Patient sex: M
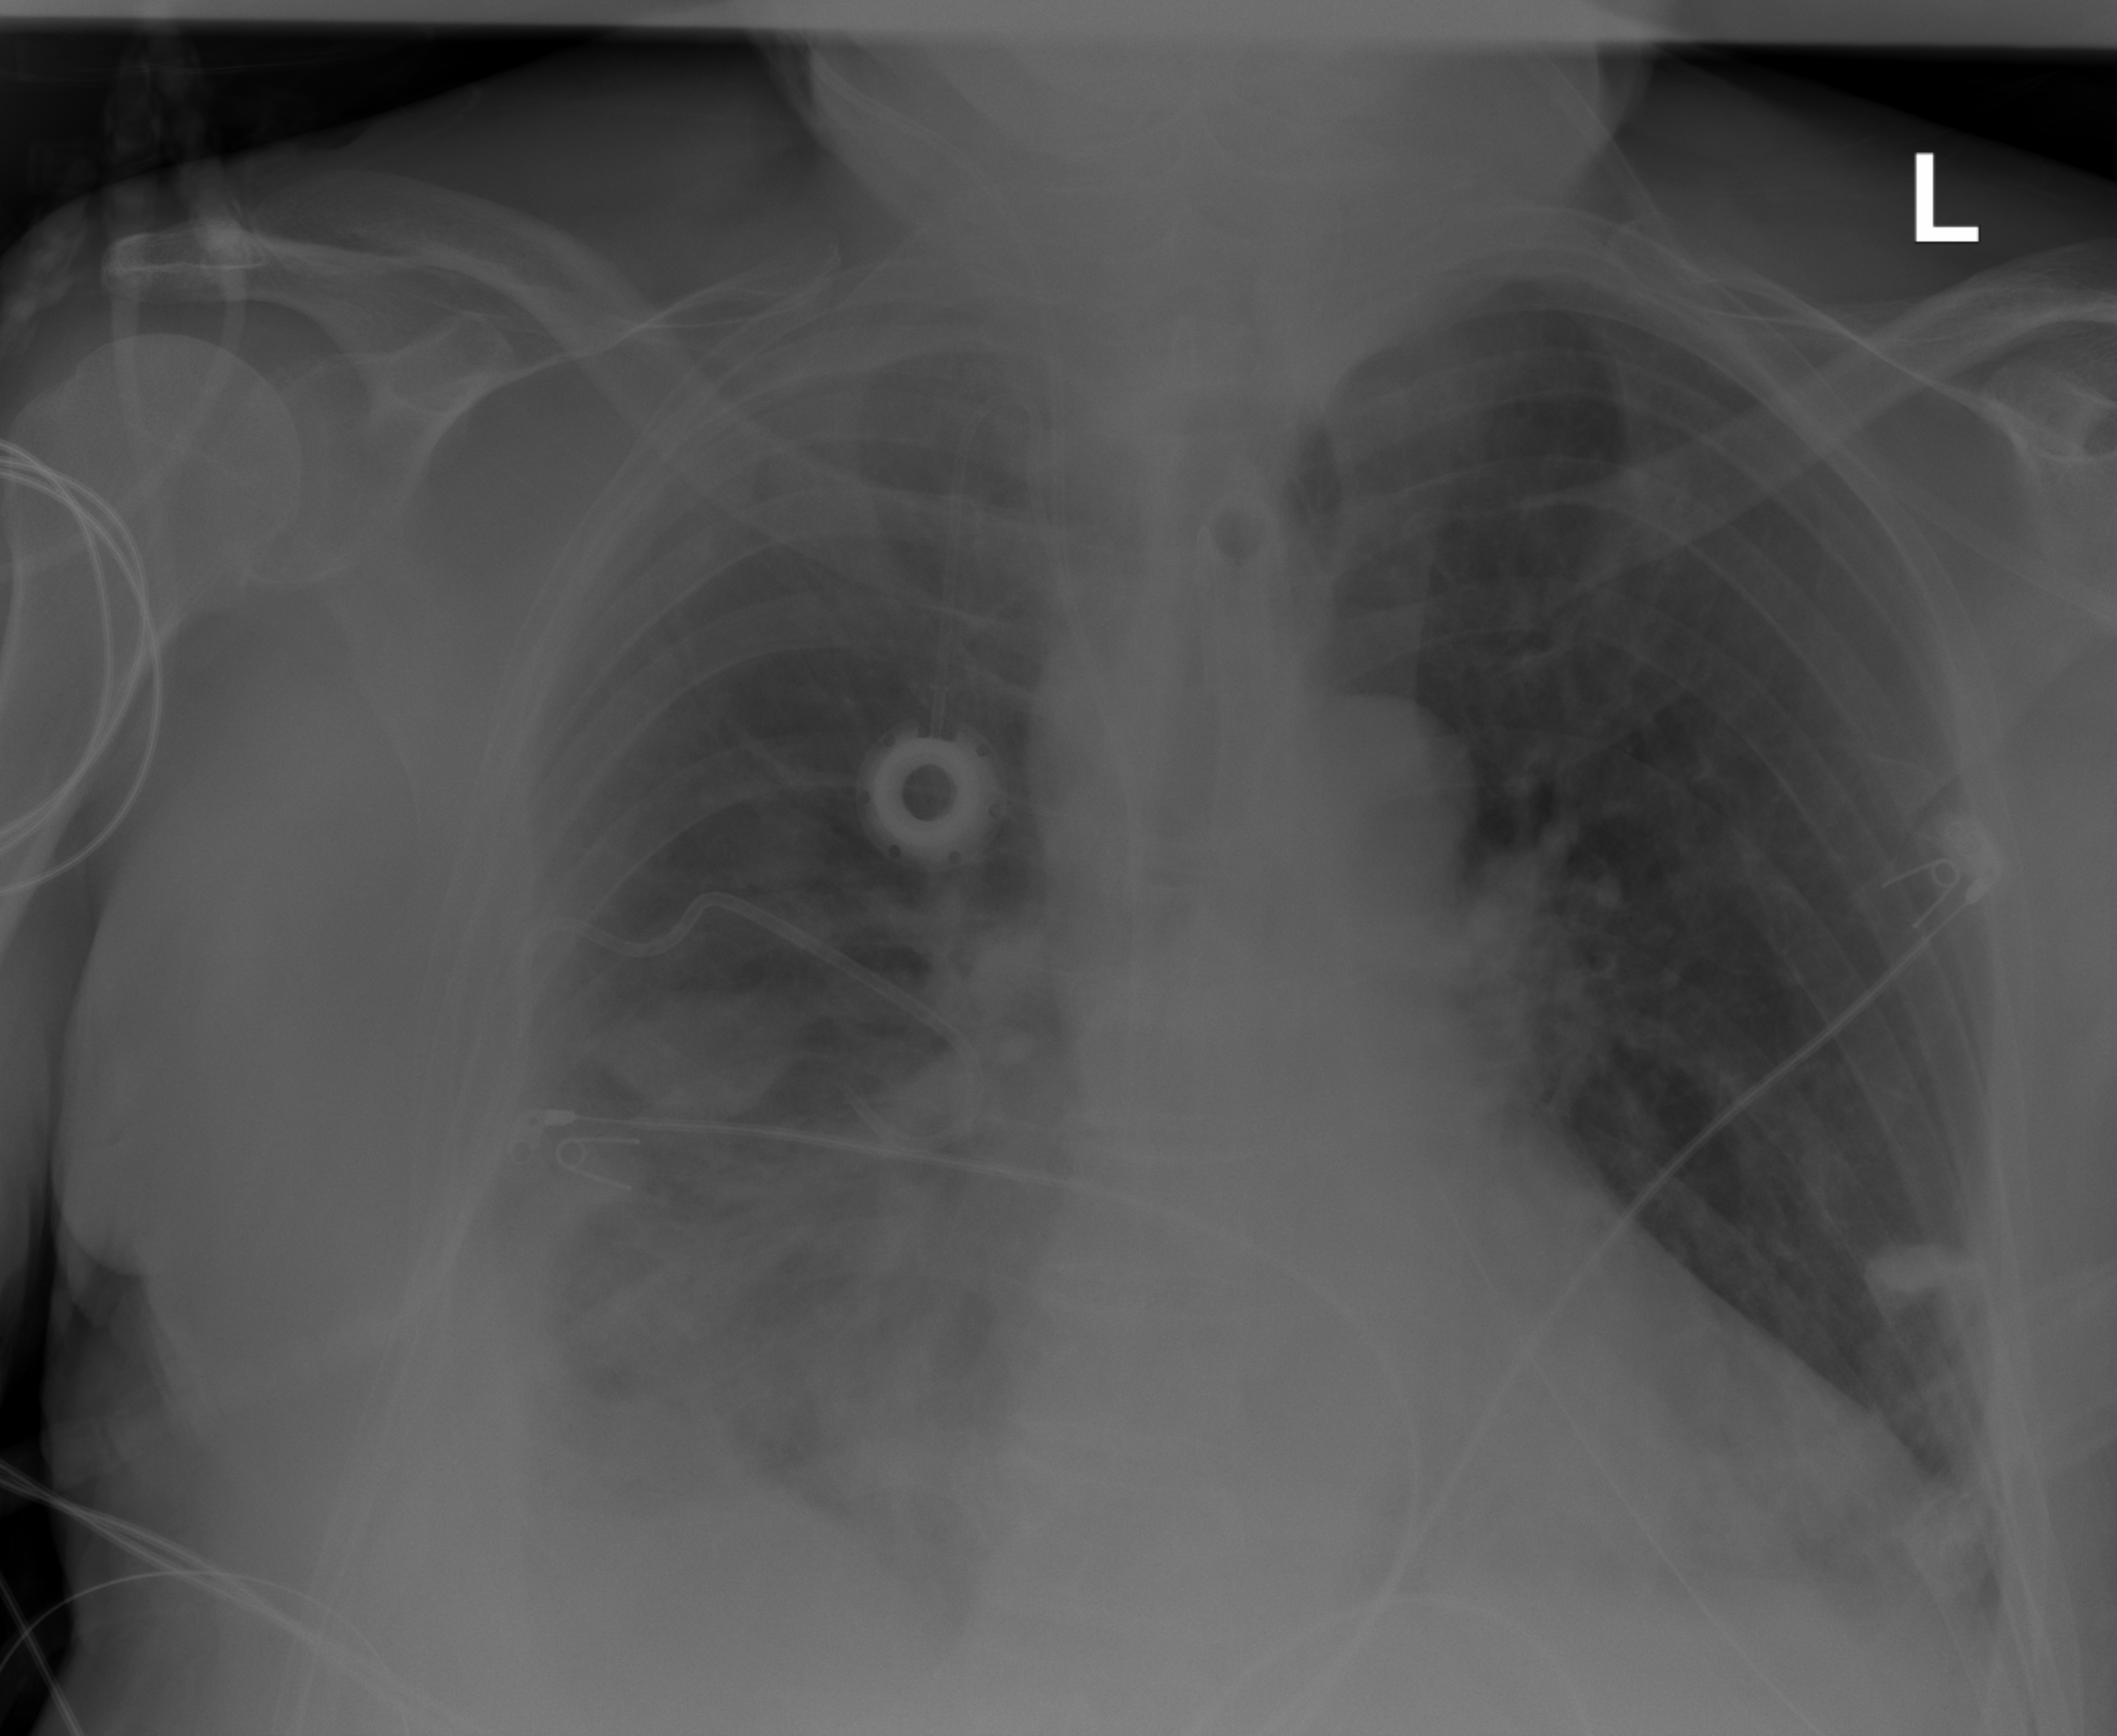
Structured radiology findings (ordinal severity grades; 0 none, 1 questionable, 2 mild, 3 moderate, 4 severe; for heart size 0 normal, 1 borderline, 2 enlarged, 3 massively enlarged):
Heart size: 2
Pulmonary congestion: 2
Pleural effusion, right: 3
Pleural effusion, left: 0
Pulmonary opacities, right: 2
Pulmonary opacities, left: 0
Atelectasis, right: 2
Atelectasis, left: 0